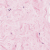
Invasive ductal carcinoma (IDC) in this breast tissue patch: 0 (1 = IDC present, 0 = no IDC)